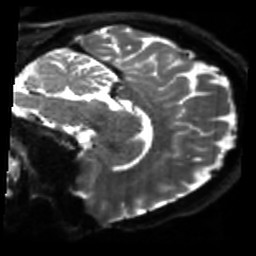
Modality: sbref
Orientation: sagittal
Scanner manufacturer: siemens
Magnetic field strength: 3 T
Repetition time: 4 s
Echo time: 0.0594 s